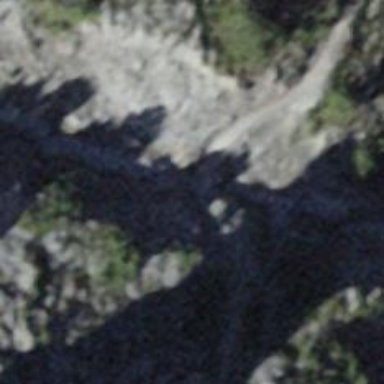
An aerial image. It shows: Excellent visible rocky path.